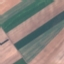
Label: AnnualCrop